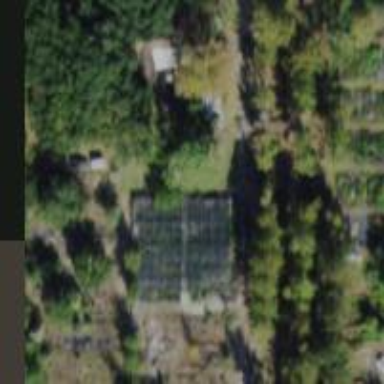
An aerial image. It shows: Plant nursery area.